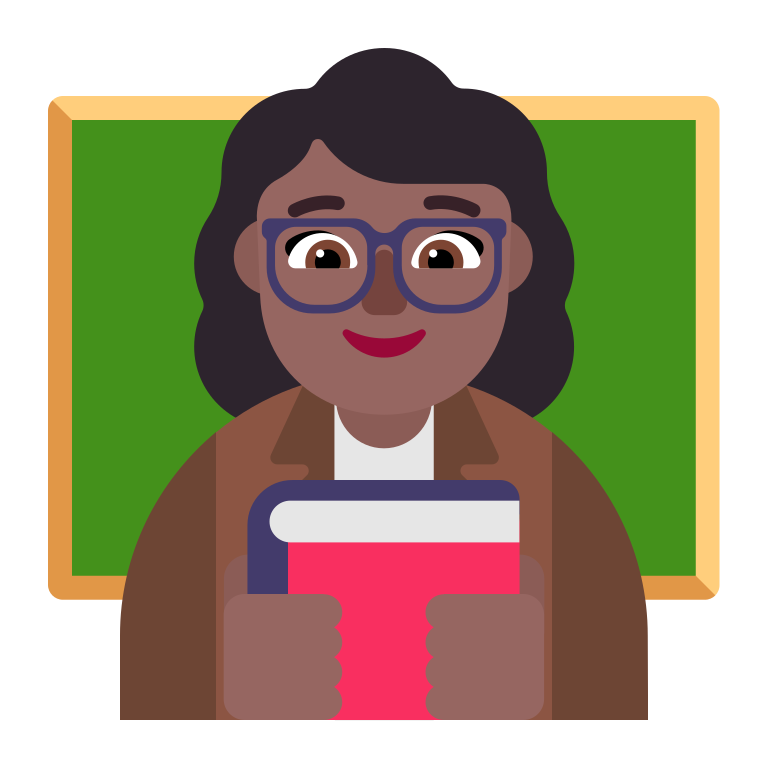
woman teacher flat  dark